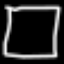
Label: square